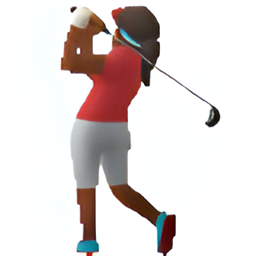
Name: woman golfing type 5
Emoji: 🏌🏾‍♀️
Group: People & Body
Sub-group: person-sport